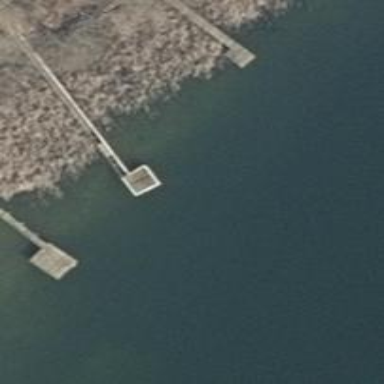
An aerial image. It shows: Man-made pier.